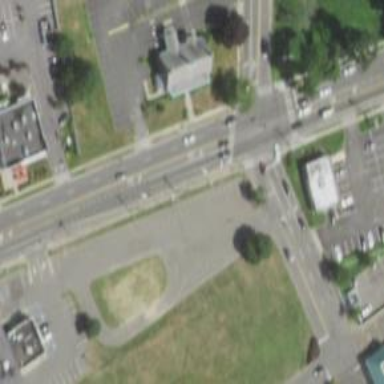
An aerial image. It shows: Marked road crossing.